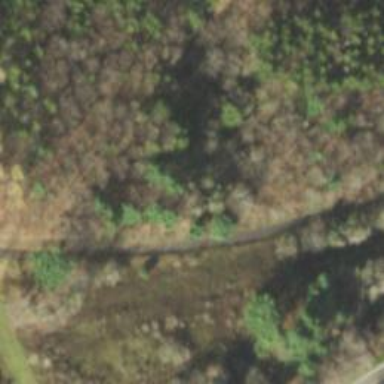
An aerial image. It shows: Service road.